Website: walmart
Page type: billing-address
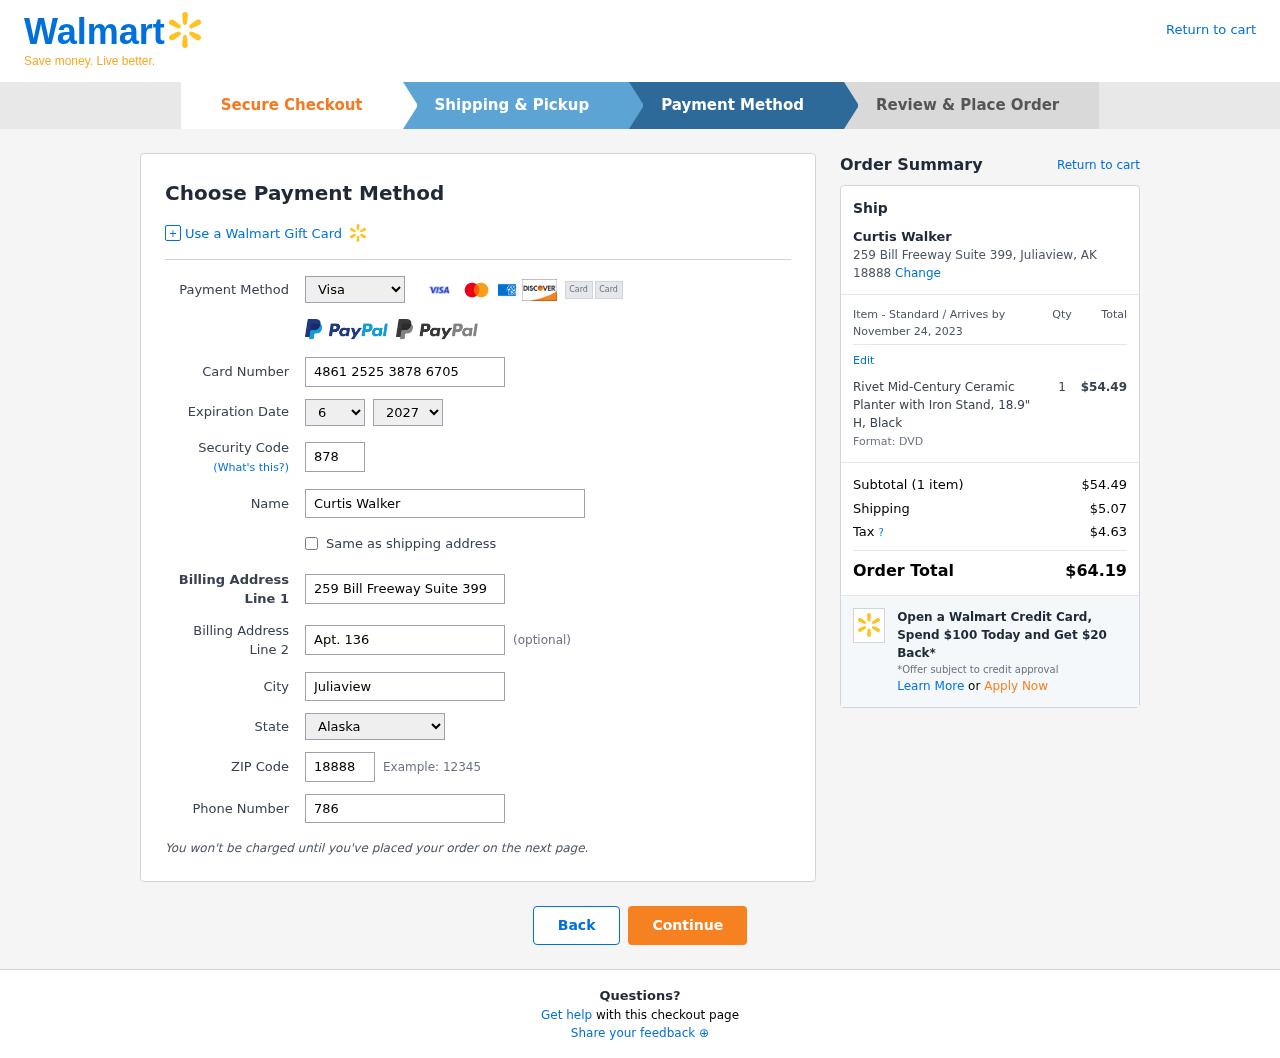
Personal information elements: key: PII_CARD_CVV
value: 878
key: PII_CARD_EXPIRY_MONTH
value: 06
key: PII_CARD_EXPIRY_YEAR
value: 27
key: PII_CARD_NUMBER
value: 4861 2525 3878 6705
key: PII_CARD_TYPE
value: Visa
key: PII_CITY
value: Juliaview
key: PII_CITY_STATE_ZIP
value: Juliaview, AK 18888
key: PII_FULLNAME
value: Curtis Walker
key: PII_PHONE
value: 7865529897
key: PII_POSTCODE
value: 18888
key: PII_STATE
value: Alaska
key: PII_STREET
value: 259 Bill Freeway Suite 399
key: PII_STREET2
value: Apt. 136
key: PII_FULLNAME2
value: Curtis Walker
Product elements: key: PRODUCT1_NAME
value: Rivet Mid-Century Ceramic Planter with Iron Stand, 18.9" H, Black
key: PRODUCT1_PRICE
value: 54.49
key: PRODUCT1_QUANTITY
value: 1
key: PRODUCT1_DESC
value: Format: DVD
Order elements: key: ORDER_DELIVERY_DATE
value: November 24, 2023
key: ORDER_NUM_ITEMS
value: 1
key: ORDER_SUBTOTAL
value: $54.49
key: ORDER_SHIPPING_COST
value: $5.07
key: ORDER_TAX
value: $4.63
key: ORDER_TOTAL
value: $64.19